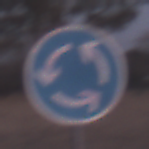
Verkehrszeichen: Kreisverkehr
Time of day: SunriseSunset
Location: Outdoor (Nature)
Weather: Clear
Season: NotSpecified
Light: Natural